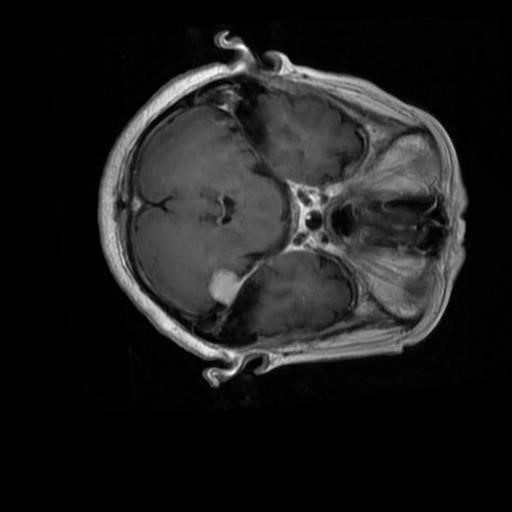
Label: brain_menin